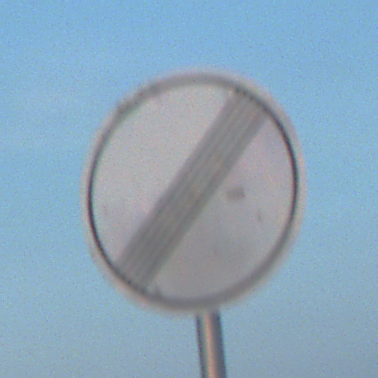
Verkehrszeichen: EndeSaemtlicherBegrenzungen
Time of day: SunriseSunset
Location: Outdoor (Nature)
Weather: PartlyCloudy
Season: NotSpecified
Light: Natural